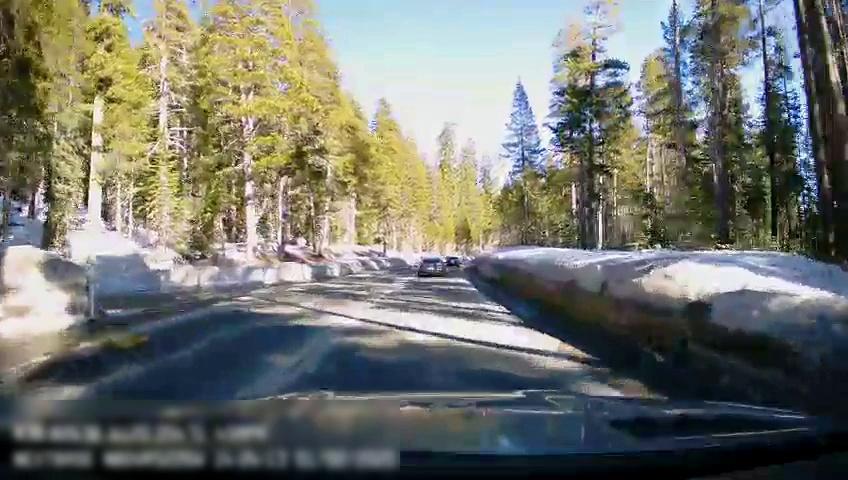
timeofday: Day
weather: Snowy
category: Drivable Space
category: Vehicles | Car
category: Vehicles | Car